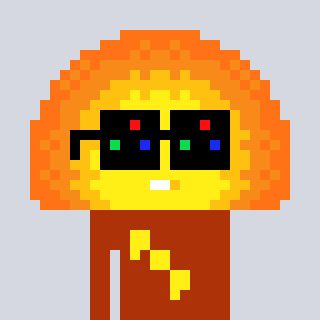
a pixel art character with square black sunglasses, a sunset-shaped head and a hotbrown-colored body on a cool background